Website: slack
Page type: payment
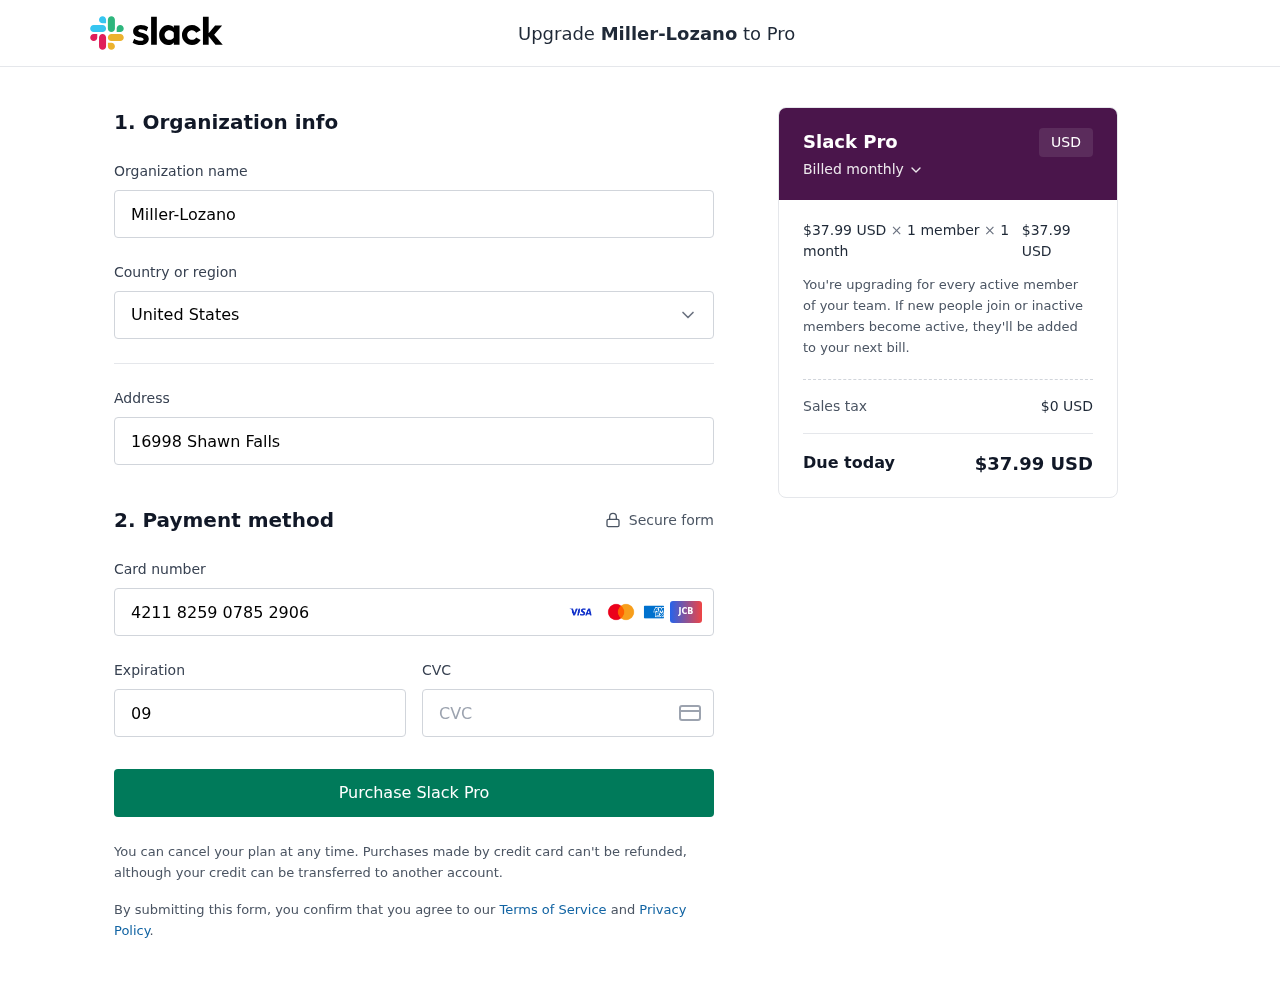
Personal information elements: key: PII_CARD_CVV
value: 375
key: PII_CARD_EXPIRY
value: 09/28
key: PII_CARD_NUMBER
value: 4211 8259 0785 2906
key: PII_COMPANY
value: Miller-Lozano
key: PII_COUNTRY
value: United States
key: PII_STREET
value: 16998 Shawn Falls
Product elements: key: PRODUCT1_PRICE
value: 37.99
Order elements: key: ORDER_SUBTOTAL
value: $37.99 USD
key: ORDER_TAX
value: $0 USD
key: ORDER_TOTAL
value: $37.99 USD